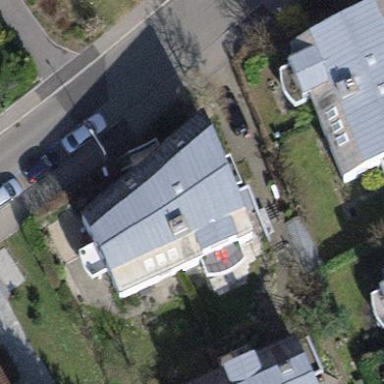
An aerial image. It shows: Semidetached house.